Question:
As seen in the pic, the content is being flexible at this zoom level - there is no breaking. But the footer will always expand only this much, and the remaining is taken up by whitespace.
I have designed a site, and was testing couple of characteristics with the design and noticed that the footer works fine from a very low zoom level (say 10%) to nearly 180% zoom. But outside of say 180% zoom, the footer contracts, and behaves as below -
(Assume the footer to be a div with height set to 100px and height as 100px,width as 100% and having a dark blue color background).
At 180% zoom, horizontal scroll bar appears in the browser. The right end of the footer is present at the point where the horizontal scroll needs to be made, or in other words, it looks as if 100% to the viewport; only on moving the horizontal scrollbar, we will see that the footer actual ends there and a that there's white background from the right end of the footer till the actual right end of the page at 180% zoom.
I do not face this issue with the header though. It works fine at any zoom (in/out) levels. I cant seem to find the issue with the footer, as header and footer are almost identically laid out in css.
Any thoughts/ approaches on how to resolve the footer zoom issue is much appreciated.
Thanks! (and i really really hope that the issue is clear enough :)
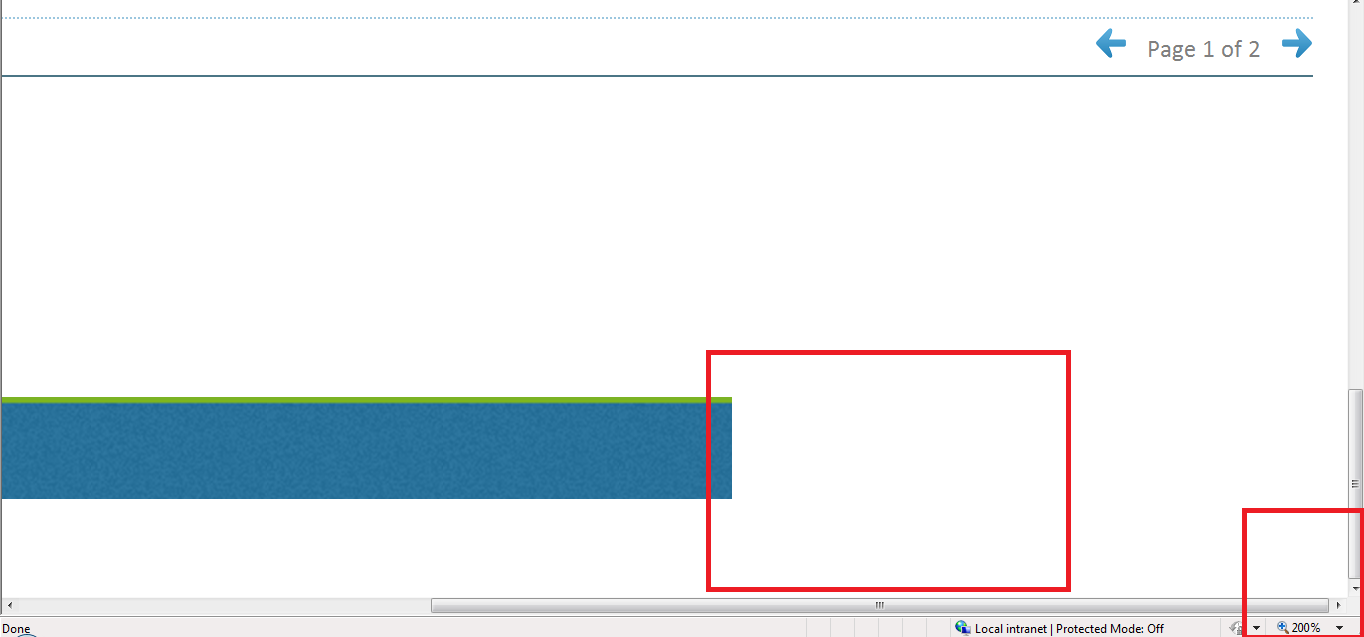
Answer: On a funnier side, I just checked how this site's (stackoverflow.com) footer behaves on zooming in to 200%, and it has the exact same behaviour as mine. So I guess there are hell a lot of other sites out there (another one being Design Instruct - <URL> would definitely face this issue on a little zooming in by the user.
To all who ask how this bothers me, well, if you try loading your site in any of the smartphones and the user pinch zooms it to a level like 120%, you will see the issue with the footer. For many, these might be trivial enough to ponder a night over and leave it just like that, but to me I would definitely like to see if there is a solution.
Closing this question, though unresolved, as I do not see many constructive suggestions coming. Thanks anyways.